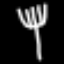
Label: fork